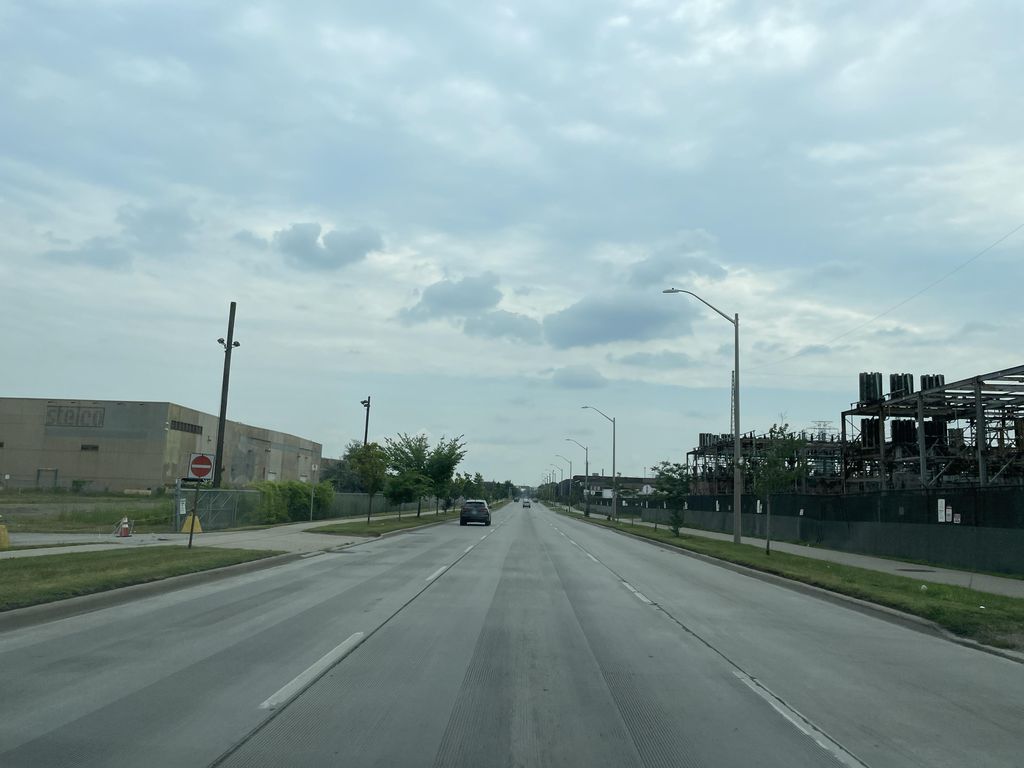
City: hamilton